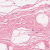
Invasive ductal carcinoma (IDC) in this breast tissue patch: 0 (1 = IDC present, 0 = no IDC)